Question: in Unity 5- I am trying to . There is a list of buttons- among which- the clicked one will be disabled. But I am not sure, if it is possible to get the event triggering gameobject.
Unity Editor-

Code:
'''
// called from ui.button clicks
public void callThisMethod(string param) {
// how to get the clicked button gameobject here
}
'''
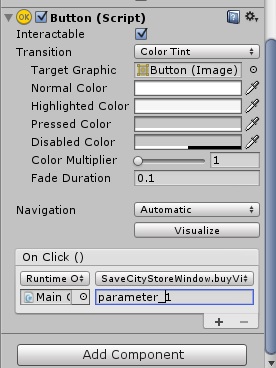
Answer: You can add something like this to your code:
'''
public Button yourButton;
public void yourButtonClicked(){
yourButton.interactable = false;
}
'''
Assign your button to the Button object in inspector. Then where it says "On Click()" in the image you have above, select the script the above code is added to, and select the "yourButtonClicked()" function. That will disable the button once it is clicked.
To get your clicked button game object, you can use: EventSystem.current.currentSelectedGameObject